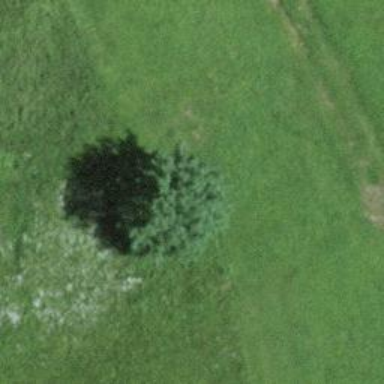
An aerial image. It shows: Beautiful tree in nature.